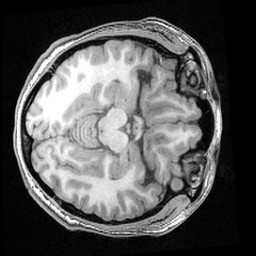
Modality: T1w
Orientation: axial
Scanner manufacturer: ge
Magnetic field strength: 3 T
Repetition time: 0.008368 s
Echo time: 0.003256 s